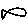
Label: fish